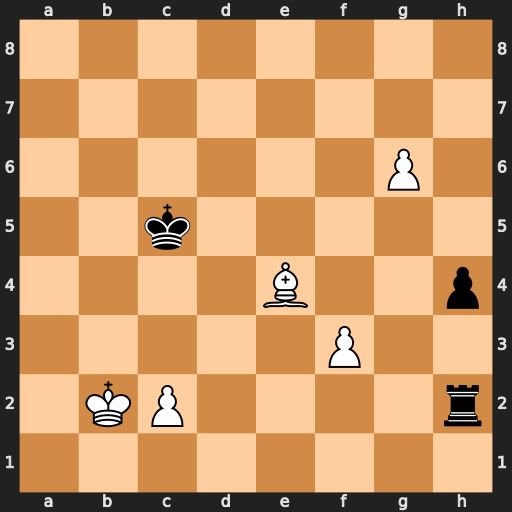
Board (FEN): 8/8/6P1/2k5/4B2p/5P2/1KP4r/8
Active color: w
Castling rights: -
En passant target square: -
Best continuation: f4 Rh3 f5